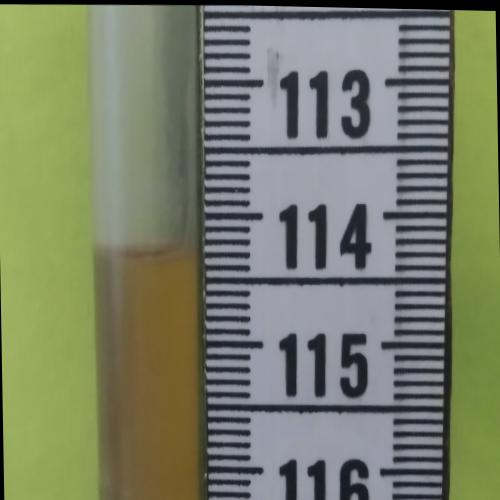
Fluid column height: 114.3 cm